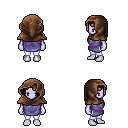
a pixel art fantasy rpg character, female body template, dark elf, purple skin, chain tabard jacket, white pants, blonde pageboy hairstyle, cloth hood, four views (front, back, left, right), 2x2 character sprite sheet, small pixel art, hard edges, no anti-aliasing